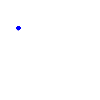
Particle: pion